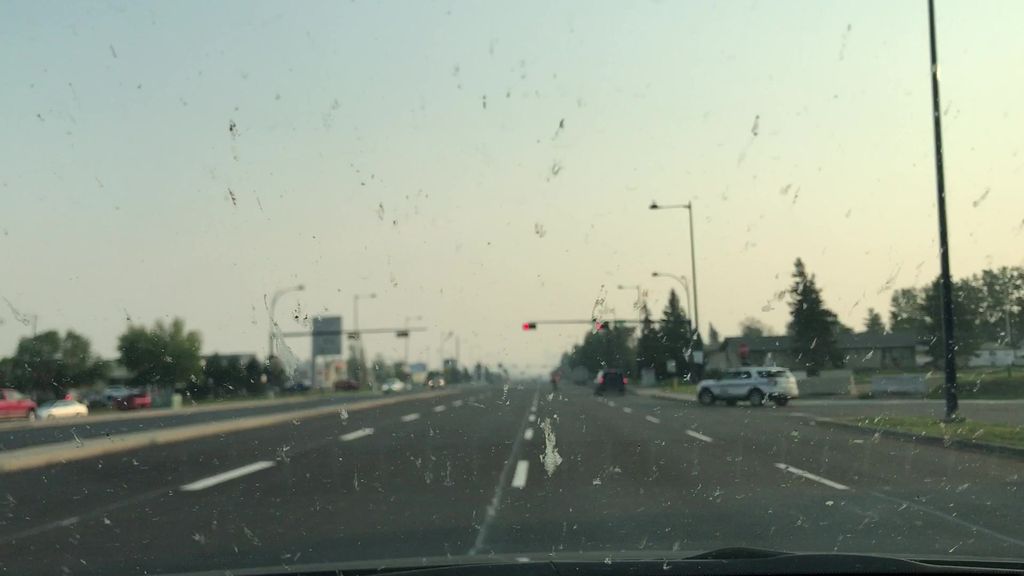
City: edmonton